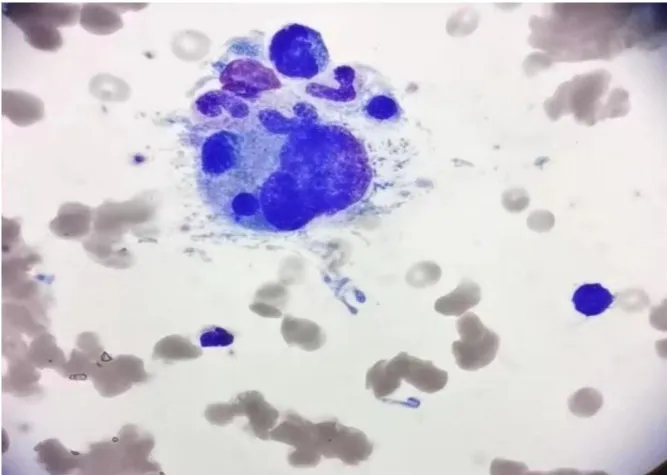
Bone marrow aspirate smear showed the evidence of hemophagocytosis; original magnification x1000.
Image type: pathology (giemsa)